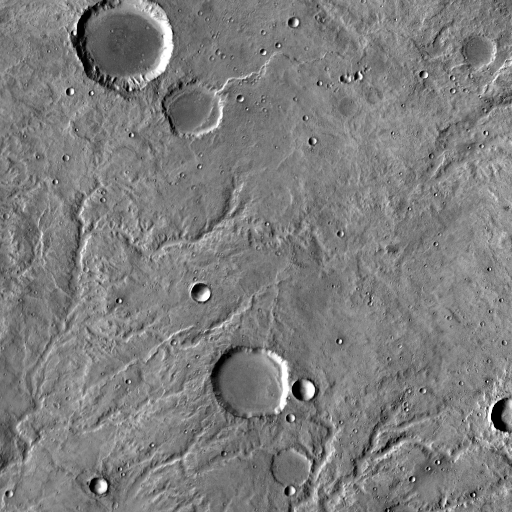
Crater classes present: Background, Other, Layered, Buried, Secondary